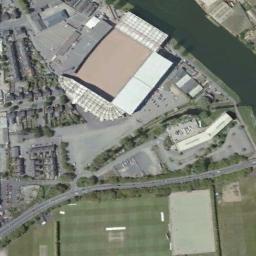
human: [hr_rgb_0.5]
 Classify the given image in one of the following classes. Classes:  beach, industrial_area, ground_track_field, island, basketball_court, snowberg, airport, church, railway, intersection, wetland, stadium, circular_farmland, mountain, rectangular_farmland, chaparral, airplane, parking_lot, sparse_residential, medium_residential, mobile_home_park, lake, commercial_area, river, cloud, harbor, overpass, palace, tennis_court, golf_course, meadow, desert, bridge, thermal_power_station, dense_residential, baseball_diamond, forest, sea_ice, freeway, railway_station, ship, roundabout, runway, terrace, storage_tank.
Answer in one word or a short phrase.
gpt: stadium